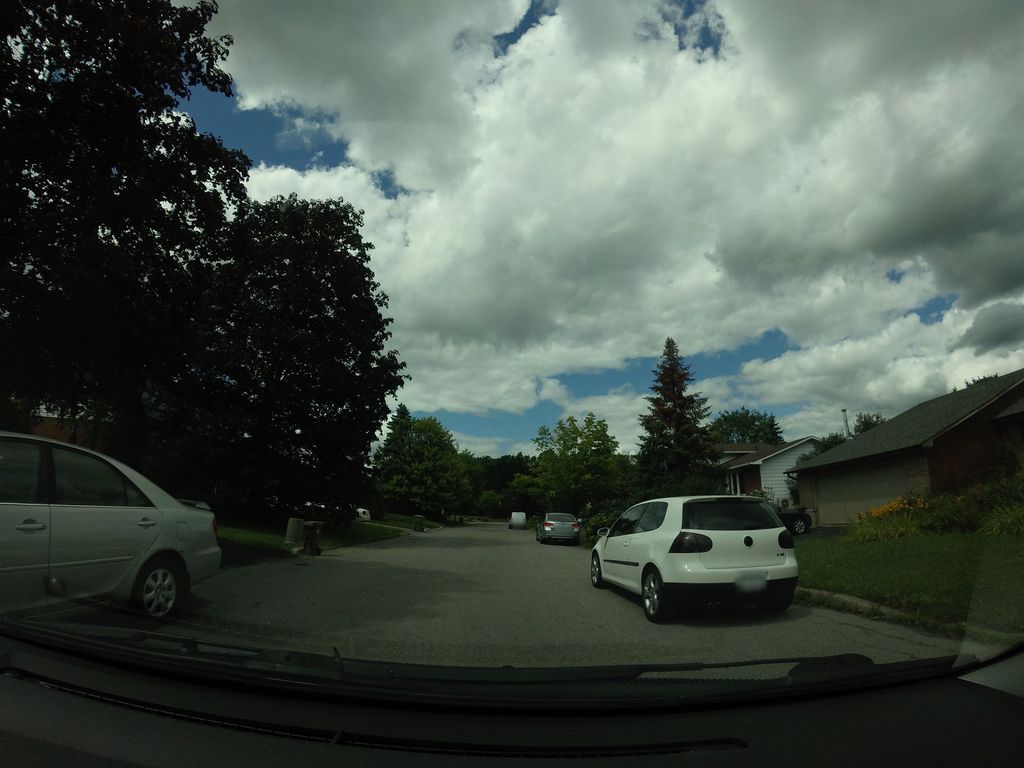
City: ottawa-gatineau